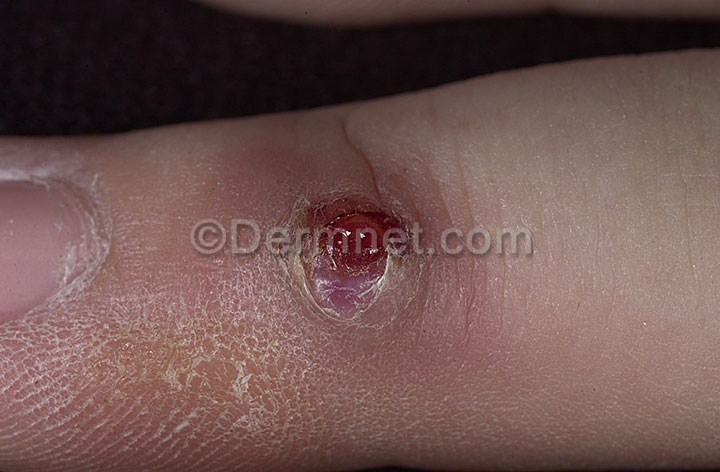
Disease: Vascular Tumors